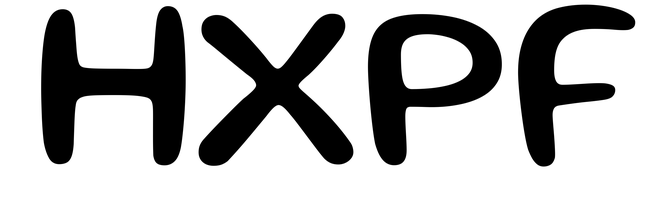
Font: Gluten_Regular